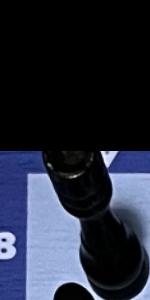
Label: Rook_Black